Question: I've set up a simple jersey server like this:
'''
ResourceConfig rc = new ResourceConfig().packages("com.example.jersey_test/services");
HttpServer server = GrizzlyHttpServerFactory.createHttpServer(URI.create(API_URI), rc);
'''
And I have a bean that simply throws an exception:
'''
@Path("persons")
public class PersonService {
@GET
@Produces(MediaType.APPLICATION_JSON)
public String getPersons() {
java.util.logging.Logger.getGlobal().log(Level.INFO, "test");
throw new RuntimeException("test");
}
}
'''
The log output is the following (so logging works, but the exception is not logged):
'''
Jul 01, 2014 10:19:33 PM com.example.jersey_test.services.PersonService getPersons
INFO: test
'''
The response is a 500 with looks like the following (so the stacktrace is not included):

As <URL>, grizzly should be using the default logging API. What am I doing wrong?
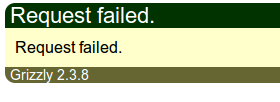
Answer: There is a way to start a grizzly server that both logs and prints out exceptions in the response:
'''
HttpServer server =
GrizzlyWebContainerFactory.create(getBaseURI(),
Collections.singletonMap("javax.ws.rs.Application",
"class.that.extends.ResourceConfig"));
'''